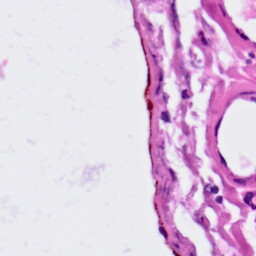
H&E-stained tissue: Lung